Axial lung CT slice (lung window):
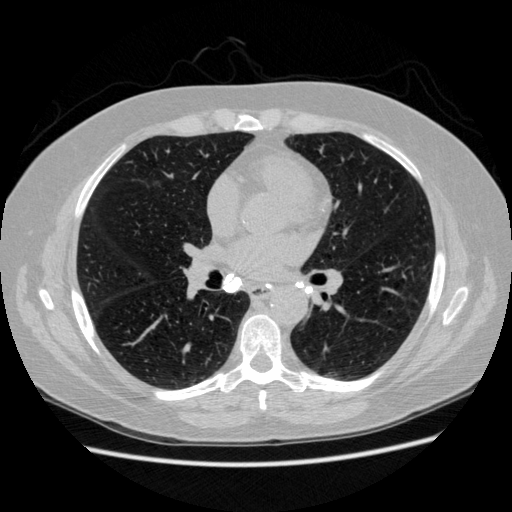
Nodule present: no